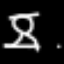
Label: hourglass